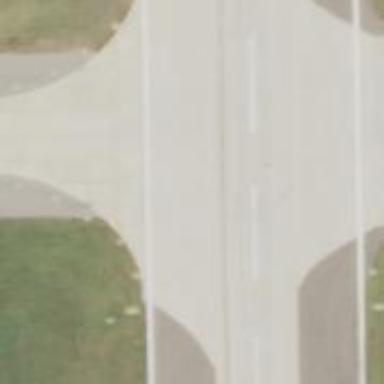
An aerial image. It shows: View of taxiway at the airport.